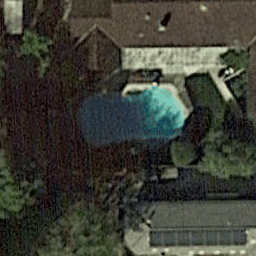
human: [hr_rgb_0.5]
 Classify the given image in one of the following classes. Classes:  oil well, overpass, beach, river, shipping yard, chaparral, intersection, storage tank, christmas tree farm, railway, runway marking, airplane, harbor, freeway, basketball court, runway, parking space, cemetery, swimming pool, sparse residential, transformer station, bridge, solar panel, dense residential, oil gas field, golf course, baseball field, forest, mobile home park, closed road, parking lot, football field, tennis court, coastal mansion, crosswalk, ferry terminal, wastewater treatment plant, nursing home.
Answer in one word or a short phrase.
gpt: swimming pool